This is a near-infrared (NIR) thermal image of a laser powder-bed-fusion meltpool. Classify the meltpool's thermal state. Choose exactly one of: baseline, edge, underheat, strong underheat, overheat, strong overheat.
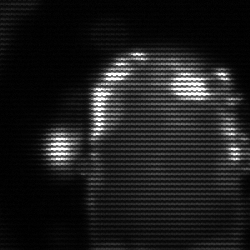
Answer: baseline